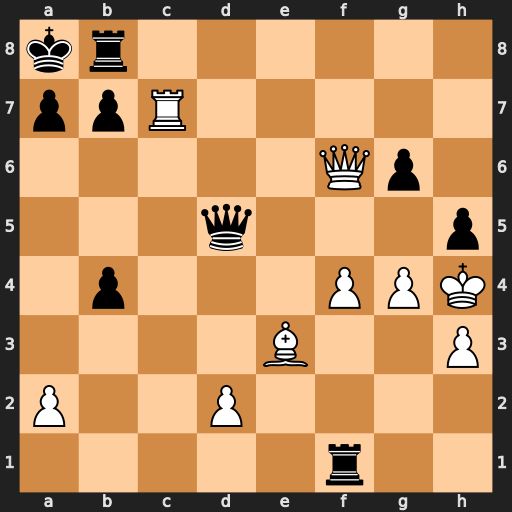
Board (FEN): kr6/ppR5/5Qp1/3q3p/1p3PPK/4B2P/P2P4/5r2
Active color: w
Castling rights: -
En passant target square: -
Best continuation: Qa6 Qd8+ Kg3 h4+ Kg2 Qd5+ Kxf1 Qf3+ Ke1 Qxe3+ dxe3